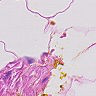
Metastatic tissue present: no